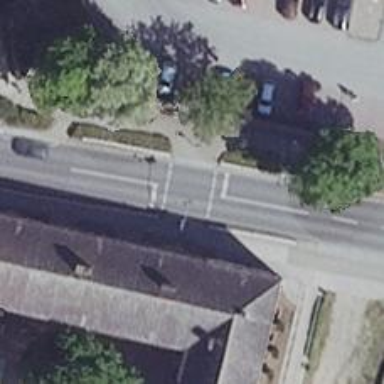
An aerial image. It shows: Crossing with traffic signals.